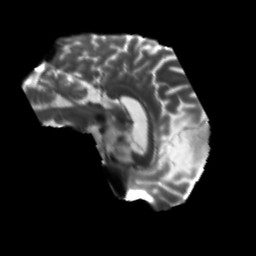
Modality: T2w
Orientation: sagittal
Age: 58
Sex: male
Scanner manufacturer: siemens
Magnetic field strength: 3 T
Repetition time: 5.47 s
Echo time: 0.0854 s